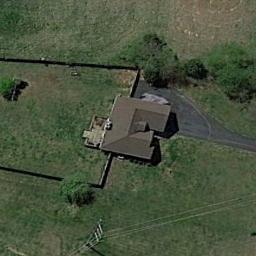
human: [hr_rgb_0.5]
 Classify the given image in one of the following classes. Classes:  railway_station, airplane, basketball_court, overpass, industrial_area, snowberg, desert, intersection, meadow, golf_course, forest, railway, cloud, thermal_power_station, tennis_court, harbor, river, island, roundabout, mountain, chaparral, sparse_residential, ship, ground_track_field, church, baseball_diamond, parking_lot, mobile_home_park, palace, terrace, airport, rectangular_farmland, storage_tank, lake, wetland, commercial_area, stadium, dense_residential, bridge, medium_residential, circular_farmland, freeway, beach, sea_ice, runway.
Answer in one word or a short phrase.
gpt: sparse_residential